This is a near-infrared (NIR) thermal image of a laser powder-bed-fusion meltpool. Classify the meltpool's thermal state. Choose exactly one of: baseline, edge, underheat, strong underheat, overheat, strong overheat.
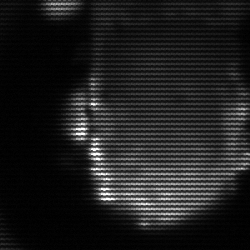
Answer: baseline